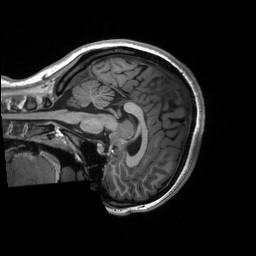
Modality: T1w
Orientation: sagittal
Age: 19
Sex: female
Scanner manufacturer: siemens
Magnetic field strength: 3 T
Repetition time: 2.3 s
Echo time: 0.00298 s